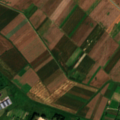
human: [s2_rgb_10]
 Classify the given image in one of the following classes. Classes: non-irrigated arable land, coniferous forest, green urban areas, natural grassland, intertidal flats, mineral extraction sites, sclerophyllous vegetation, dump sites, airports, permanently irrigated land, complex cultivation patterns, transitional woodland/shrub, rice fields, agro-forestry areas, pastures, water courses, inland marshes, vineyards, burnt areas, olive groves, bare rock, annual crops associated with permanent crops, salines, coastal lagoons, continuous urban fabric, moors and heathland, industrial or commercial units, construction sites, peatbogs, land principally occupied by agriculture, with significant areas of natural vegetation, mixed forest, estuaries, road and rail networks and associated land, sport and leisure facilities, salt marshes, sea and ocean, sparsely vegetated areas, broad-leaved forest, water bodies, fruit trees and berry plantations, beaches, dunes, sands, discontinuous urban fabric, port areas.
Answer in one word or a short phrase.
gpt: discontinuous urban fabric, industrial or commercial units, non-irrigated arable land, pastures